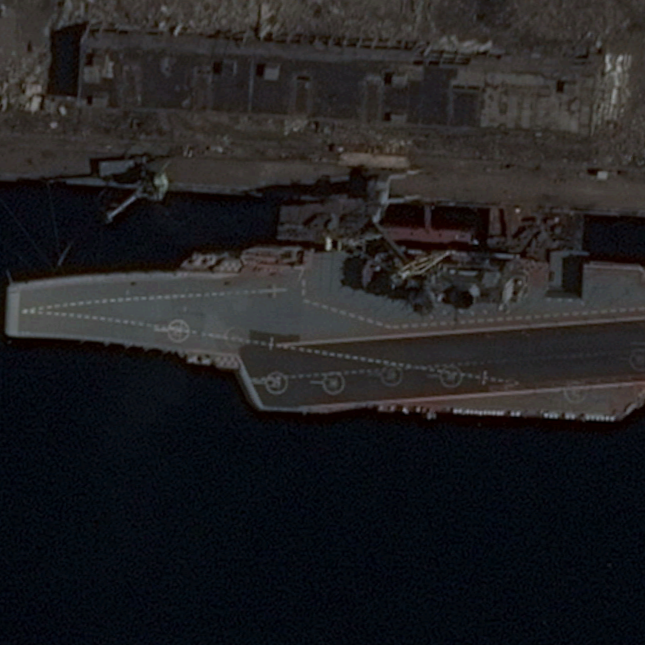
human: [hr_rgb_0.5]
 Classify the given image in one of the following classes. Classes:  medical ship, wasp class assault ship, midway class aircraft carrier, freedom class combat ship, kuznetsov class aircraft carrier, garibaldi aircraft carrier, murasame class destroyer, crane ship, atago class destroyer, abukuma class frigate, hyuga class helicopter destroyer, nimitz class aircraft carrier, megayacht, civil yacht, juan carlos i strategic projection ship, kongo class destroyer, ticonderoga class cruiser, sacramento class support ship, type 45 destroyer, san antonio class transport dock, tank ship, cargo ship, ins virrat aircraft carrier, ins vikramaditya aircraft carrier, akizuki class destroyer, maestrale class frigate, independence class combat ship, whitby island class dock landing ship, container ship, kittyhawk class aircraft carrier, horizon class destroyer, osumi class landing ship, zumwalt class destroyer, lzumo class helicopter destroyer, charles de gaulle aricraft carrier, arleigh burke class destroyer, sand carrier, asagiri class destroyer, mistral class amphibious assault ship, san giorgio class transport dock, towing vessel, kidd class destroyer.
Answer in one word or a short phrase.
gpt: Kuznetsov class aircraft carrier